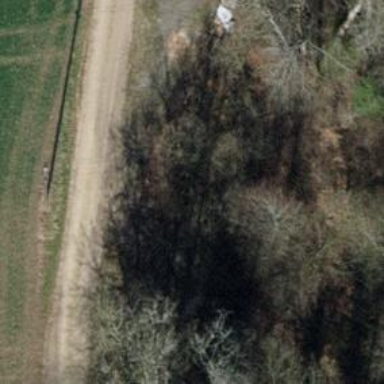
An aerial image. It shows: Culvert tunnel.